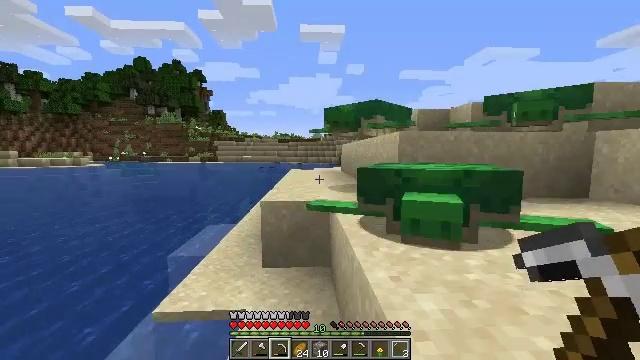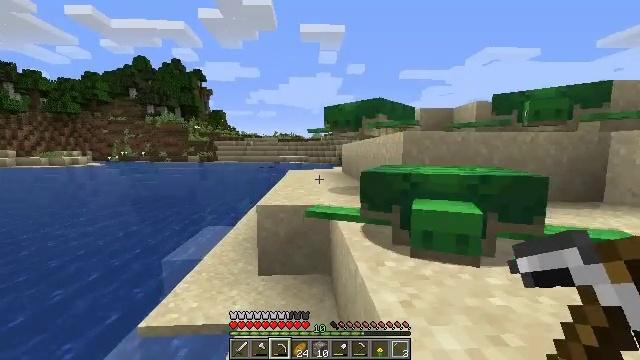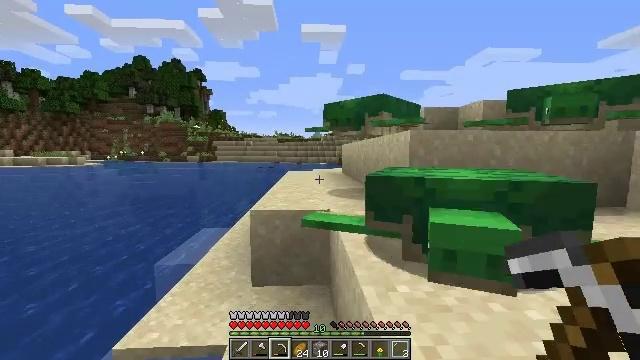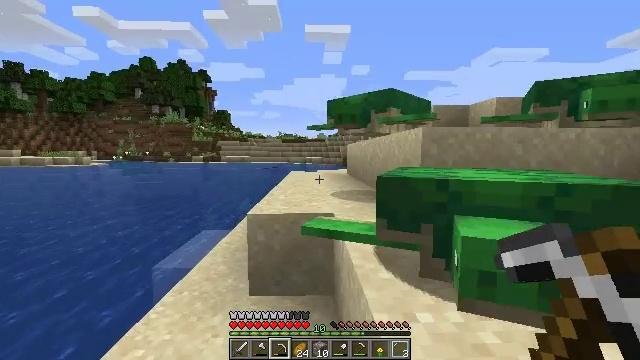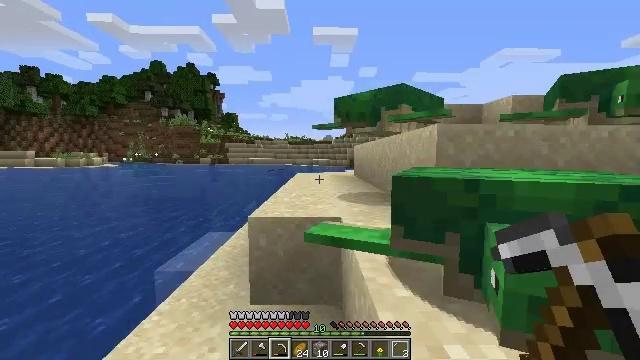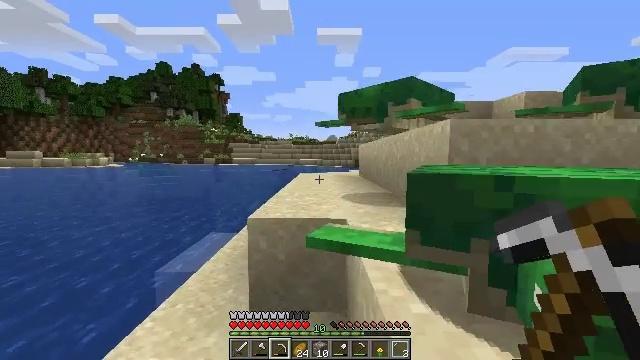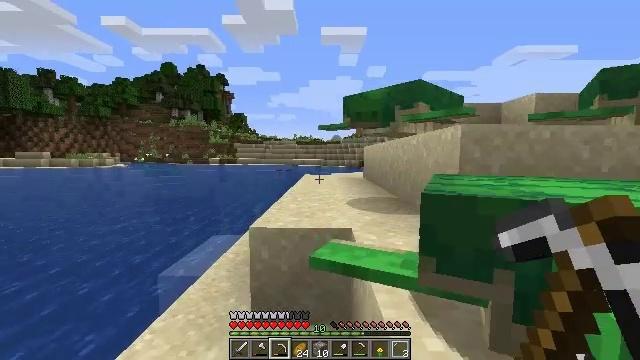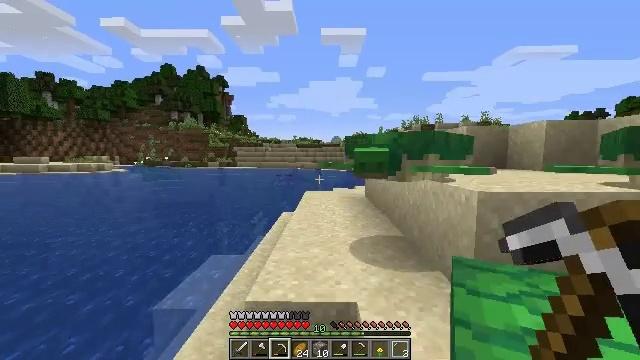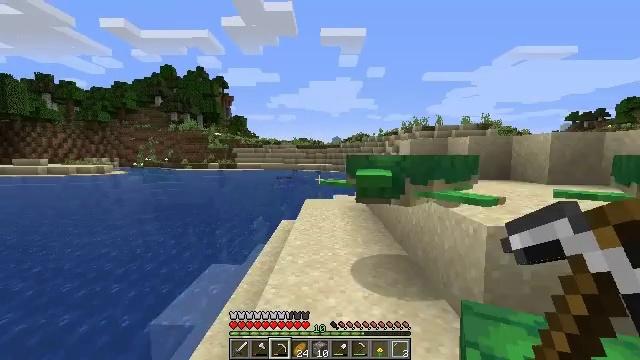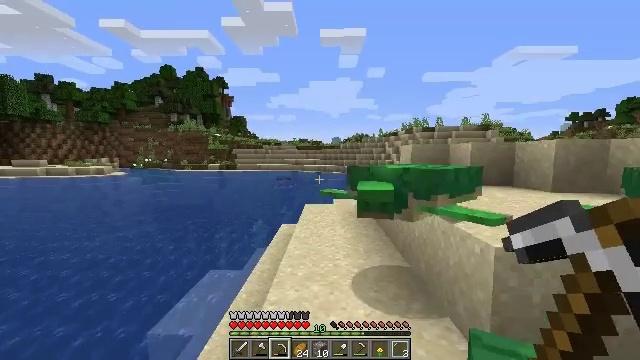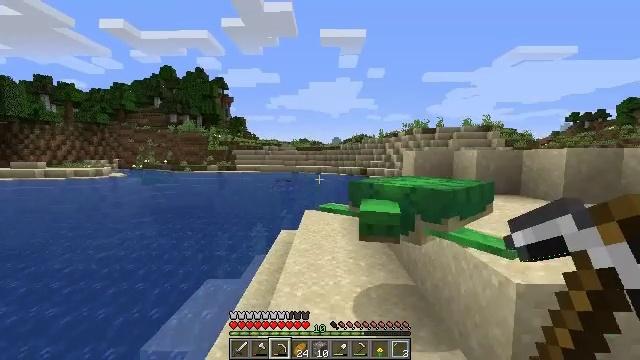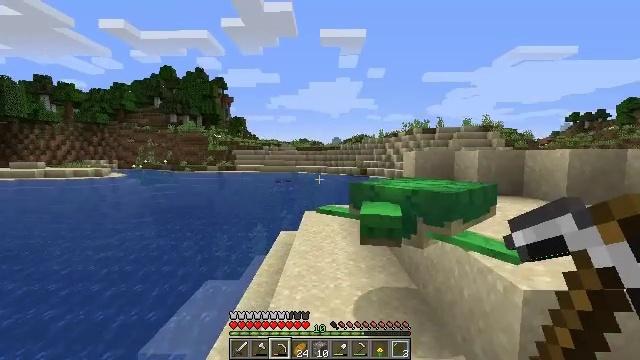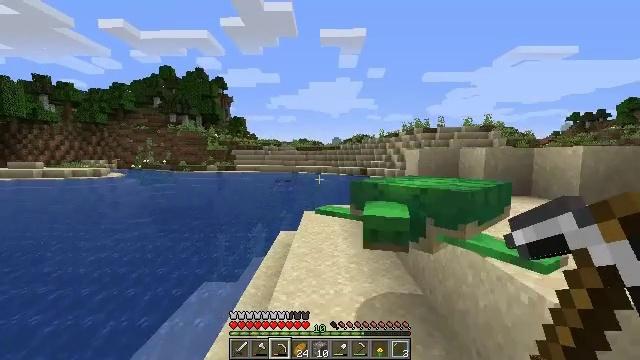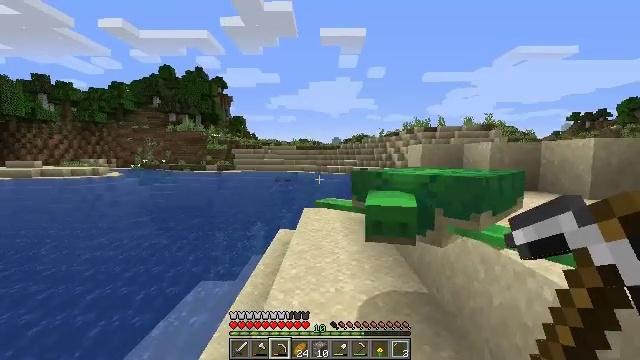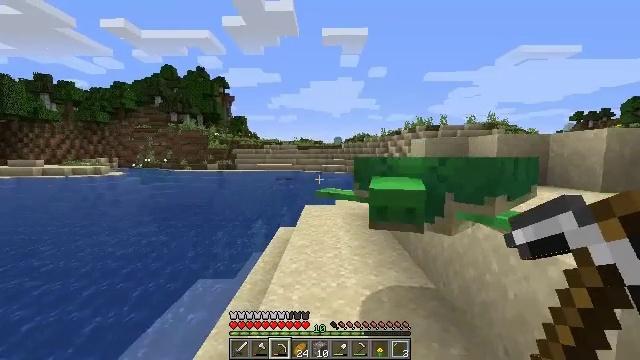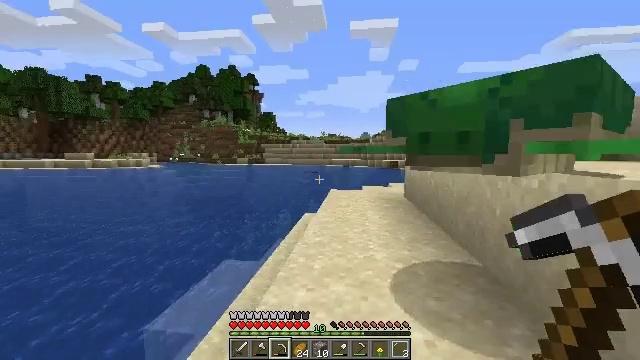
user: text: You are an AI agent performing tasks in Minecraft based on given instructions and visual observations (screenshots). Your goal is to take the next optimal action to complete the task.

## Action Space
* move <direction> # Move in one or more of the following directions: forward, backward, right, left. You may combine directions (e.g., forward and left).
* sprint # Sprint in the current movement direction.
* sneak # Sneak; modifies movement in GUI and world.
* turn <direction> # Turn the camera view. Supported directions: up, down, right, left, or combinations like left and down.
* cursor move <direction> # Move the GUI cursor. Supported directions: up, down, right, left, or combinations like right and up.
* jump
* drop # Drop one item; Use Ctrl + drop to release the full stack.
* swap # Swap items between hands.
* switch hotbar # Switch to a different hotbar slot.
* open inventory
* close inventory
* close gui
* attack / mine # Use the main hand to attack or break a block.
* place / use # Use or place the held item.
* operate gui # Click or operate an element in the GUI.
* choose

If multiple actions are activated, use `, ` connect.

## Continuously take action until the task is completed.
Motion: motion action
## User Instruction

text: Gather oak leaves by attacking.
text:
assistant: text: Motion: move forward
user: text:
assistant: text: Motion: move forward
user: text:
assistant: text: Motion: move forward
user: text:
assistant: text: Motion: move forward, turn left
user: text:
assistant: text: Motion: move forward
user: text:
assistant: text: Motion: move forward, jump
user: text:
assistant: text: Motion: move forward, jump
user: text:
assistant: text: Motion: move forward, jump
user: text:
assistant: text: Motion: move forward, jump
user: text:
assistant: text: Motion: move forward, jump
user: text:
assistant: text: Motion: move forward, jump
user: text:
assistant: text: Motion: move forward, jump
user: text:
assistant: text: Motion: move forward
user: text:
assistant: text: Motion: move forward
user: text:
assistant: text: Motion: move forward, turn left, jump
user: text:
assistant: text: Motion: move forward and move right, turn left and down, jump
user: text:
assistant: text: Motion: move forward and move right, turn left and down, jump
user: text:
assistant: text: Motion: move forward and move right, jump
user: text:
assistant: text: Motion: move forward and move right, jump
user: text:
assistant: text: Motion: move forward and move right, jump
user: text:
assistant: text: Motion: move forward and move right, jump
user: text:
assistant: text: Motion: move forward and move right, jump
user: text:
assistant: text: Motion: move forward and move right, jump
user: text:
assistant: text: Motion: move forward and move right
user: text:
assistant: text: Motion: move forward and move right
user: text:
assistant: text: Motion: move forward and move right, turn left
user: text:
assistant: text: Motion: move forward and move right, turn left
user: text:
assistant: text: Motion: move forward and move right, turn left
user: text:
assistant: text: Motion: move forward and move right, turn left
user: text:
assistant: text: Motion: move forward and move right